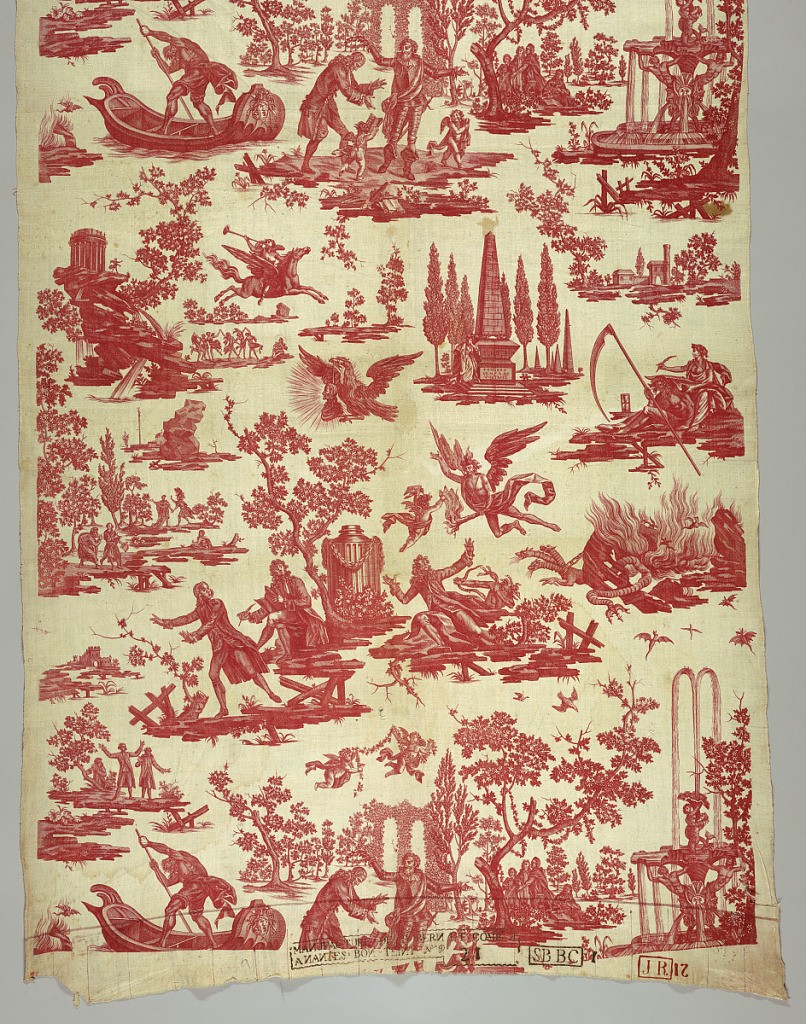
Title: Le Triomphe de Voltaire
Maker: Manufacture de Dubern & Comp. a Nantes
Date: ca. 1790
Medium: cotton Technique: printed by engraved copper plate on plain weave; all z-twist yarns
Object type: Textile with chef de piece
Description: A series of scenes associated with Voltaire including Henry IV crowning Voltaire with laurel, an eagle placing a bust of Voltaire on a pedestal and Voltaire's tomb at Scelliere. All in red on white.